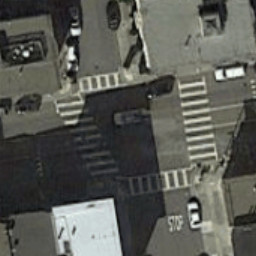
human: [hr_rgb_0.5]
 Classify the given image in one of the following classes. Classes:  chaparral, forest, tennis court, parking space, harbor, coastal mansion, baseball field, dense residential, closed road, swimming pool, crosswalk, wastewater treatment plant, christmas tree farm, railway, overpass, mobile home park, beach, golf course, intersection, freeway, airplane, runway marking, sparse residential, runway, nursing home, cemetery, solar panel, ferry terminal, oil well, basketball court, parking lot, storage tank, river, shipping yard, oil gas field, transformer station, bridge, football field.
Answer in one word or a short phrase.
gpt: crosswalk